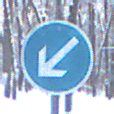
Verkehrszeichen: VorgeschriebeneVorbeifahrtLinks
Umgebung: Outdoor, Nature
Tageszeit: MorningAfternoon
Wetter: Clear
Licht: Natural
Jahreszeit: Winter
Kontrast: LowContrast